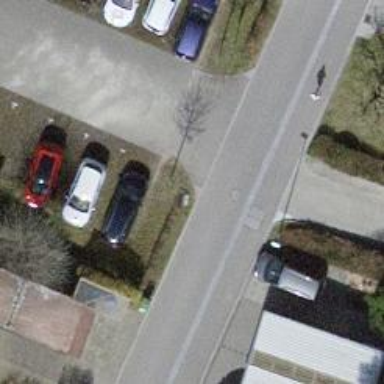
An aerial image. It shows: Road serving as parking aisle.